Interaction volume radius: 5 \u00c5
Interaction volume height: 10 \u00c5
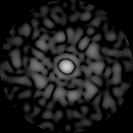
Disorder parameter: 0.8664